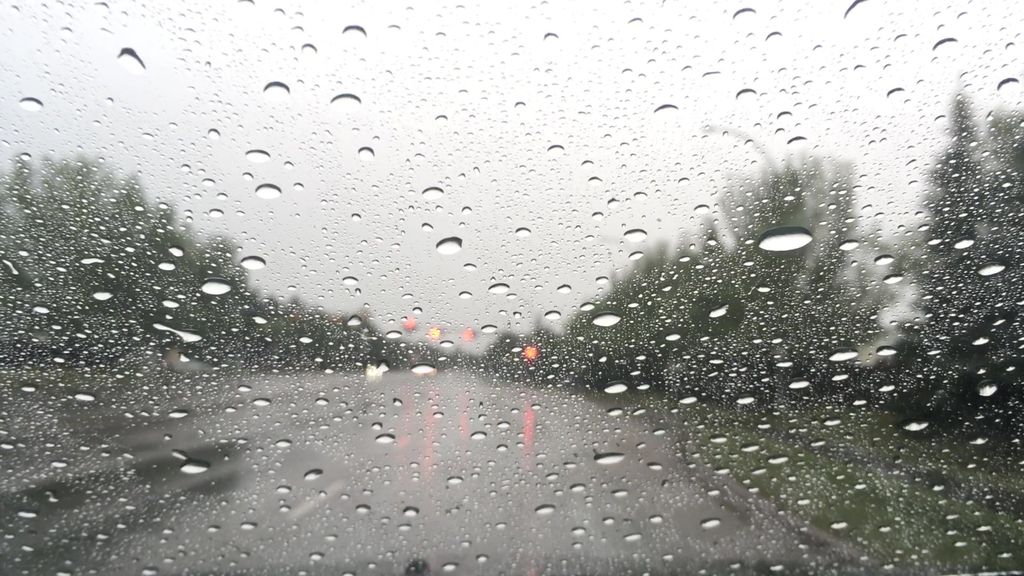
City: edmonton